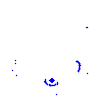
Particle: kaon